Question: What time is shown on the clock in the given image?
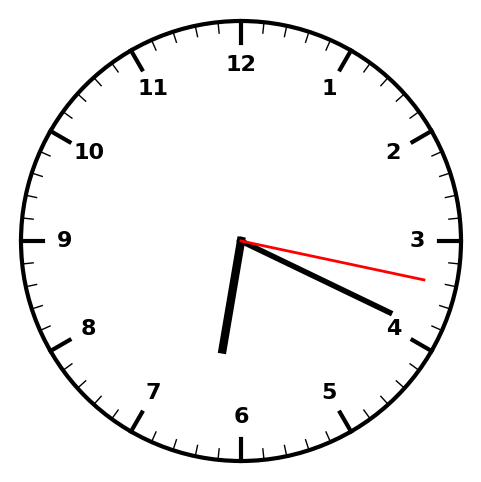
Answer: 06:19:17